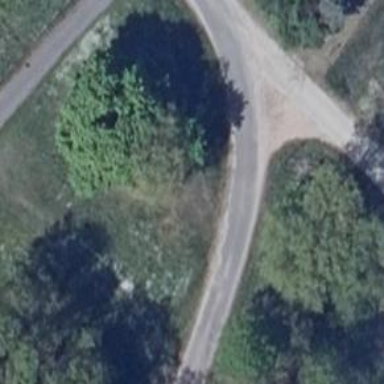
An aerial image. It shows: Unclassified paved road.